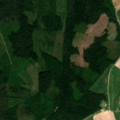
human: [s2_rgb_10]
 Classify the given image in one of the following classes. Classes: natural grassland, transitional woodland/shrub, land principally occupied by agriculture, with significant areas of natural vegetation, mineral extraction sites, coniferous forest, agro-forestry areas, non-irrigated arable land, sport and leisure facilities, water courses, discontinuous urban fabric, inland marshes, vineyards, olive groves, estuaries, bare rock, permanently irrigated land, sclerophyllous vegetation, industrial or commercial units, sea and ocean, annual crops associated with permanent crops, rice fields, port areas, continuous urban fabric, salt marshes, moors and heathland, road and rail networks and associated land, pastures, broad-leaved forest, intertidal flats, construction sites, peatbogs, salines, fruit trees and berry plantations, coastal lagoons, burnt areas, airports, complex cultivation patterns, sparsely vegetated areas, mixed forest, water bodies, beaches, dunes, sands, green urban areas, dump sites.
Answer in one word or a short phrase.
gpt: non-irrigated arable land, coniferous forest, mixed forest, transitional woodland/shrub